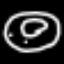
Label: donut